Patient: sex M, age 58
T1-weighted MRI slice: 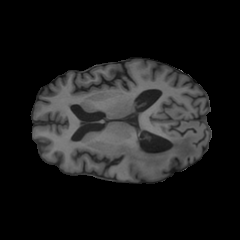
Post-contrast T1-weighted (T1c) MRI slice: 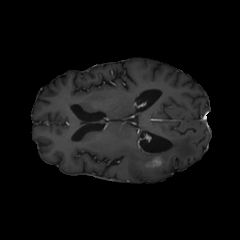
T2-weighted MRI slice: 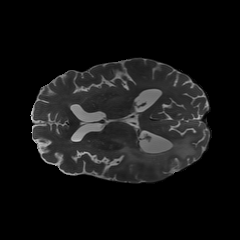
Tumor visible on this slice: yes
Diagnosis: Glioblastoma, IDH-wildtype
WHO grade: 4